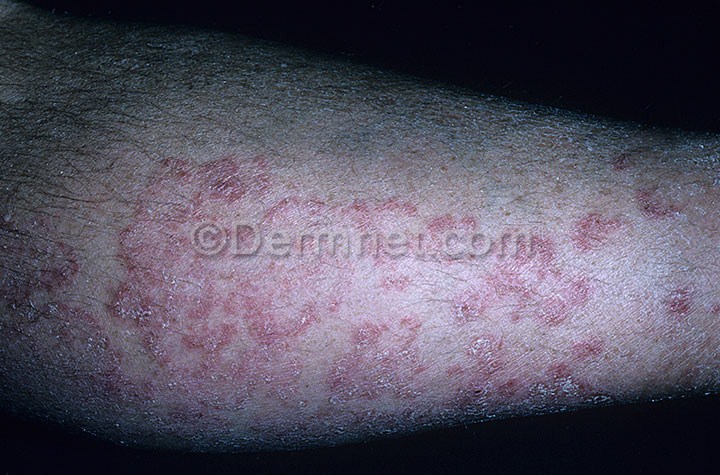
Disease: Tinea Ringworm Candidiasis and other Fungal Infections